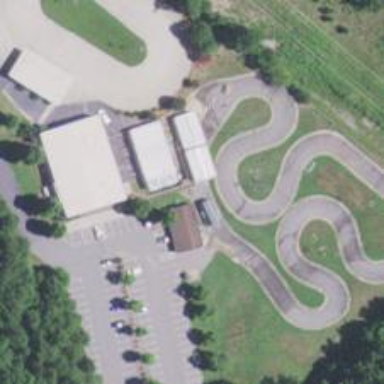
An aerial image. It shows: Raceway for motor sports.